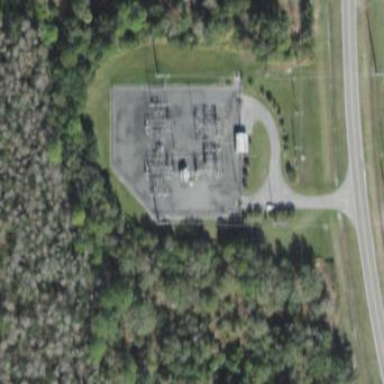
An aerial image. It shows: There is distribution substation enclosed by fence.